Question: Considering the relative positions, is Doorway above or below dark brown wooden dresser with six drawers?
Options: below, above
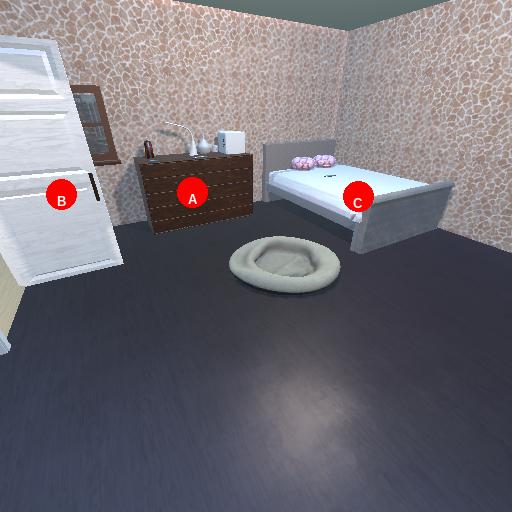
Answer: below